Aerial crown-view tile of a tropical tree (Barro Colorado Island, Panama), acquired 20250512:
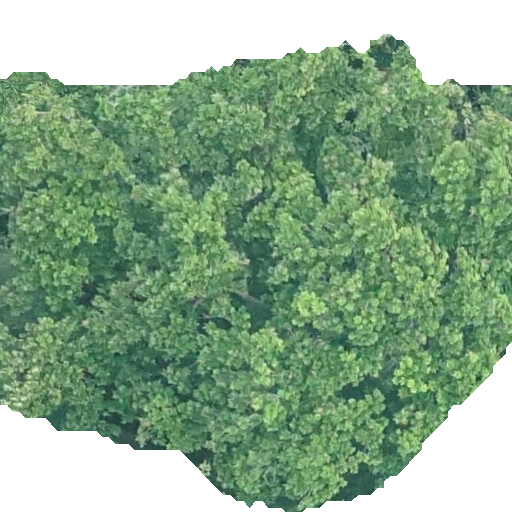
Species: Anacardium excelsum
GBIF accepted scientific name: Anacardium excelsum
Crown area: 336.025 m²